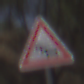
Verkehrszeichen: Stau
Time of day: Midday
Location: Outdoor (RoadRail)
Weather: Clear
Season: NotSpecified
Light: Natural